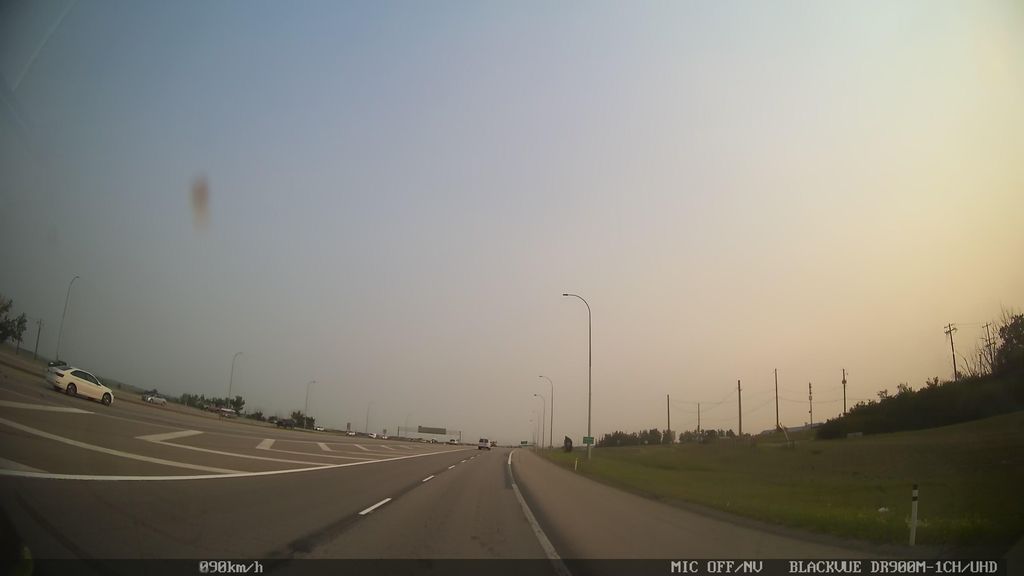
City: calgary